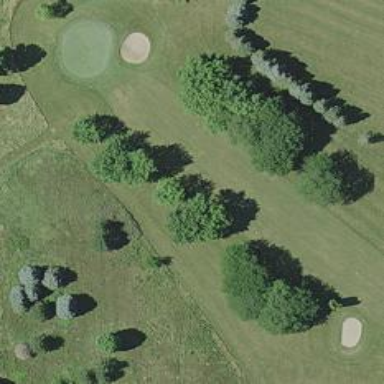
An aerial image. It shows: Grassy area designated as golf fairway.